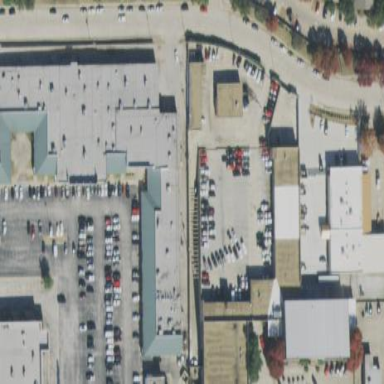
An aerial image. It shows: Retail building with car shop.